Field crop: tomato
Growth stage: 1
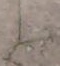
Species: cyperus